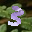
Label: 3